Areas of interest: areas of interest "Majestic Views of the Imperial Capital"
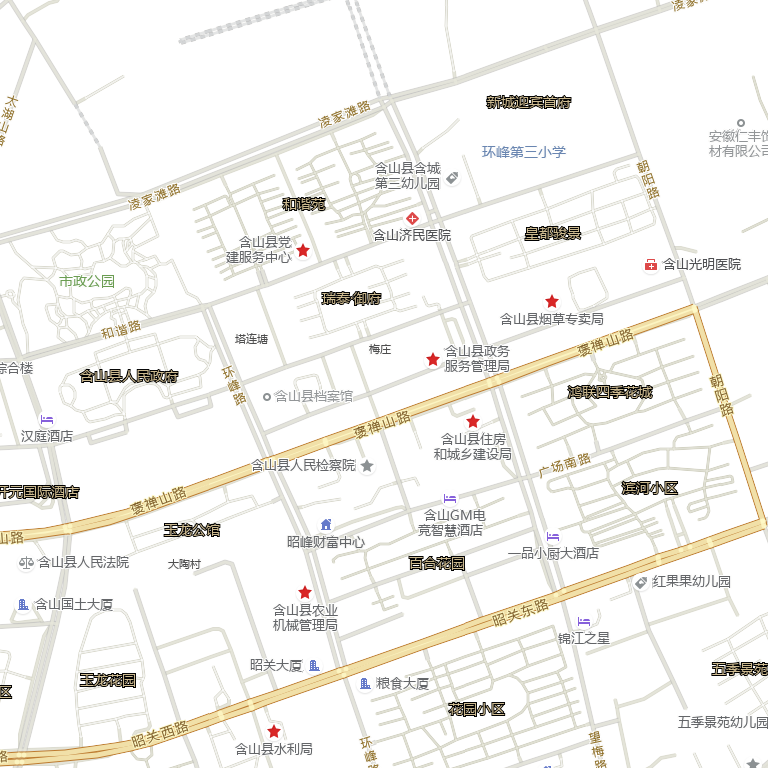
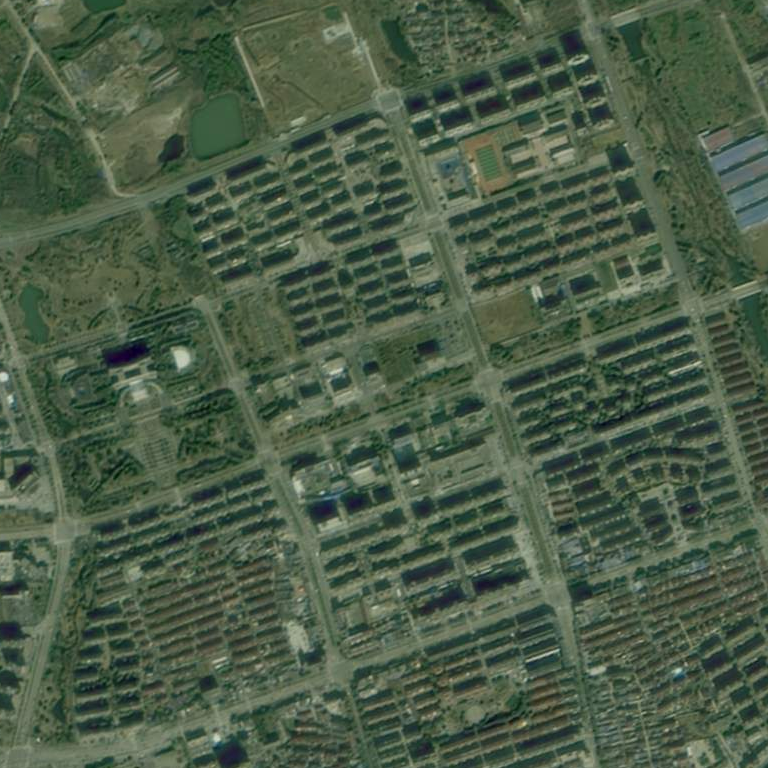